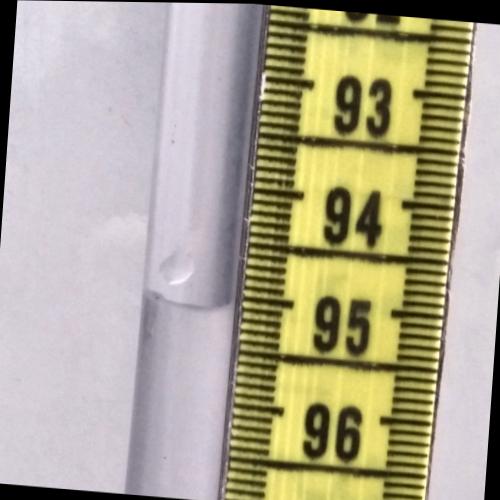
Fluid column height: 95.1 cm